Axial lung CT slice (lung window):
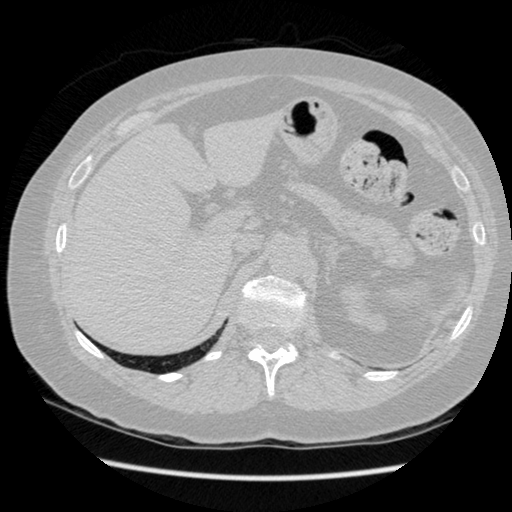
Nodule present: no